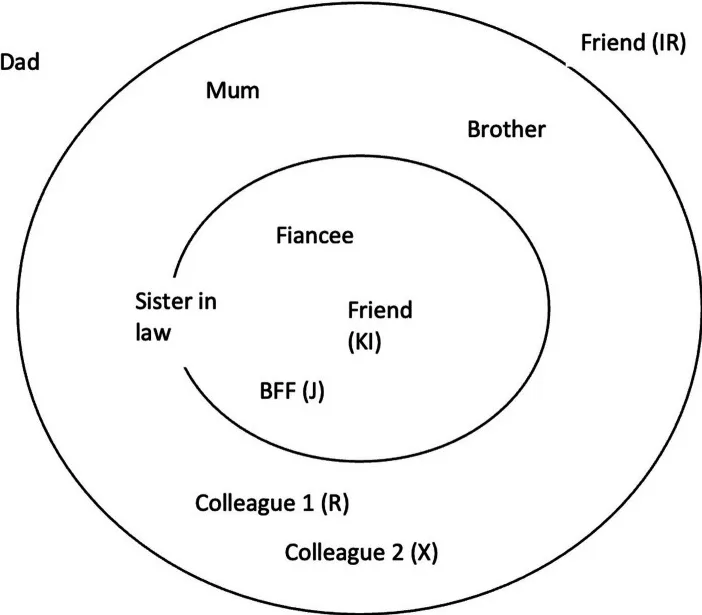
Interpersonal inventory.
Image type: radiology (x_ray)